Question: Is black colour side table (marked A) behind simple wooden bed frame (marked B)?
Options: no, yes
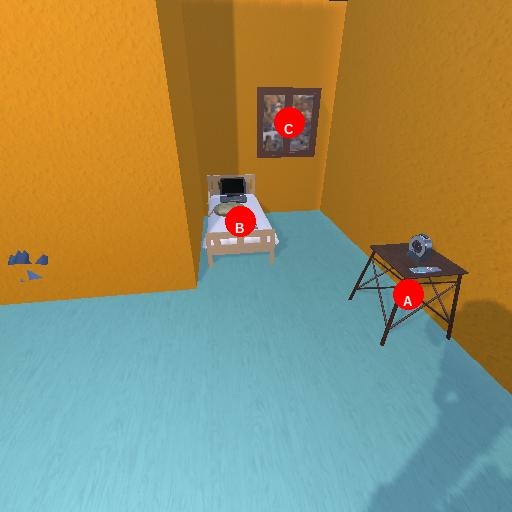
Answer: no